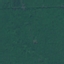
Land use / land cover class: Forest